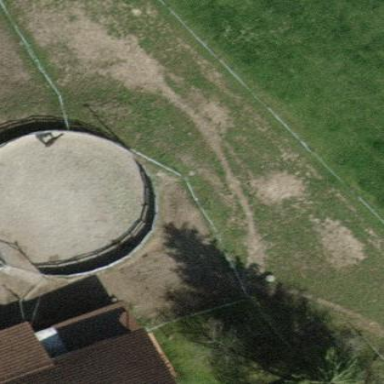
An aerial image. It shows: Equestrian pitch for leisure land activities.